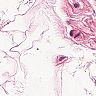
Metastatic tissue present: no